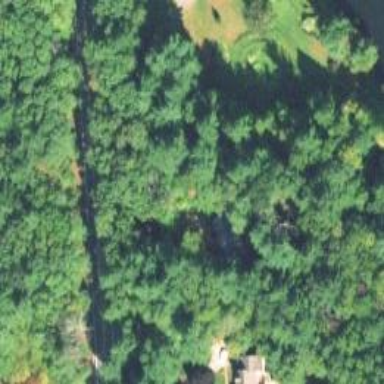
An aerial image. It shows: Residential driveway.